Question: I installed Windows SDK 7.1 and Qt 5.3 using following steps:
1. Install Windows SDK 7.1 http://www.microsoft.com/en-us/download/details.aspx?id=8279
2. Install Visual C++ 2010 SP1 Compiler Update for the Windows SDK 7.1 http://www.microsoft.com/en-us/download/details.aspx?id=4422
3. Install Qt 5.3.0 for Windows 32-bit (VS 2010, OpenGL, 593 MB) http://download.qt-project.org/official_releases/qt/5.3/5.3.0/qt-opensource-windows-x86-msvc2010_opengl-5.3.0.exe
I can see Qt Creator recognized installed compiler and debugger:

But, when I try to build even simple empty Qt Console application, i get:
'''
C:\Program Files (x86)\Microsoft Visual Studio 10.0\VC\include\intrin.h:26:
error: C1083: Cannot open include file: 'ammintrin.h': No such file or directory
'''
Is it possible to set it up without installing Visual Studio ?
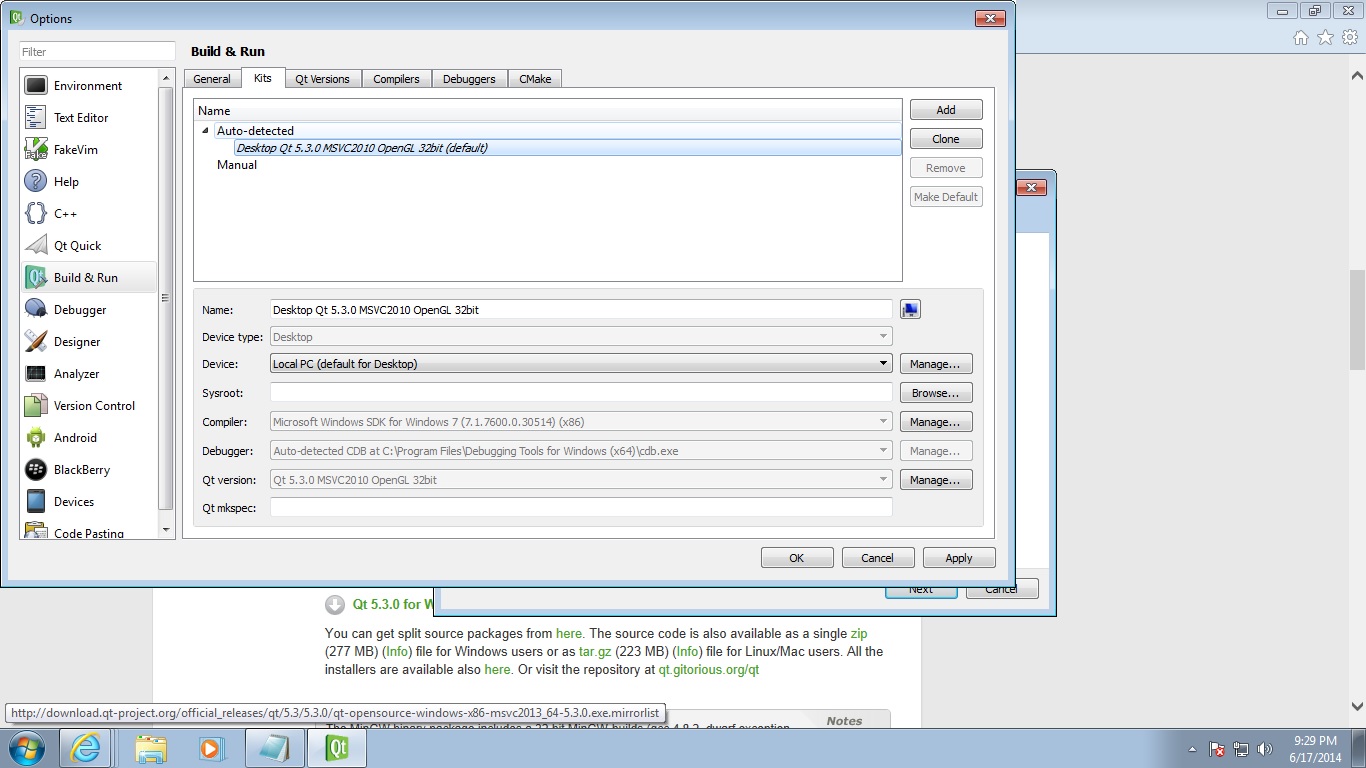
Answer: I have found a workaround with installing free Visual Studio 2013 for Windows Desktop Express.
Just follow these steps:
1. Install VS Express 2013 for Windows Desktop
2. Qt Online Installer for Windows (14 MB) (Info) http://download.qt-project.org/official_releases/online_installers/qt-opensource-windows-x86-1.6.0-3-online.exe. Install only qt.53.win32_msvc2013, there is no need for other platforms.
3. Standalone Debugging Tools for Windows (WinDbg) Install only debugging tools